九年级 · 解析几何
如图, 已知在直角坐标系中, 抛物线 $y=a x^{2}-8 a x+3(a<0)$ 与 $y$ 轴交于点 $\mathrm{A}$, 顶点为 $D$. 其对称轴交 $X$ 轴于点 $B$, 点 $P$ 在抛物线上, 且位于抛物线对称轴的右侧.

(1)当 $A B=B D=5$ 时, 求拋物线的表达式;

(2)在（1）的条件下, 当 $D P / / A B$ 时, 求点 $P$ 的坐标;

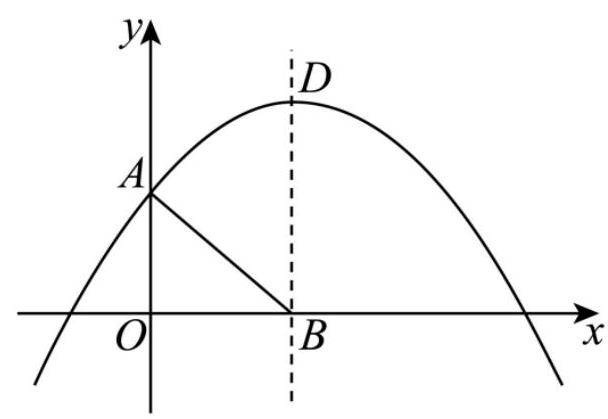
答案:  (1) $y=-\frac{1}{8} x^{2}+x+3$

(2) $P\left(10, \frac{1}{2}\right)$

(3) $S_{\triangle A B G}=10$ 或 22

解析: (1) 用抛物线的解析式化为顶点式确定顶点坐标, 对称轴, 利用两点间距离, 即可;

（2）先确定出直线 $A B$ 解析式, 再由 $D P / / A B$ 确定出直线 $D P$ 解析式, 利用方程组确定出交点坐标;

（3）利用平面坐标系中求三角形面积常用的方法解决, 即选用坐标轴或平行于坐标轴的直线上的线段作为底.

【详解】(1) 解: $\because y=a x^{2}-8 a x+3=a(x-4)^{2}+3-16 a$,

$\therefore$ 对称轴为 $x=4, \quad B(4,0), A(0,3)$,

$\because A B=B D=5$

$\because$ 抛物线的顶点为 $D$, 其对称轴交 $x$ 轴于点 $B$,

$\therefore 3-16 a=B D=5$,

$\therefore a=-\frac{1}{8}$

$\therefore y=-\frac{1}{8} x^{2}+x+3$,

（2）解: $\because B(4,0), A(0,3)$,

$\therefore$ 直线 $A B$ 解析式为 $y=-\frac{3}{4} x+3$,

$\because D P / / A B$,

设直线 $D P$ 解析式为 $y=-\frac{3}{4} x+b$,

$\because D(4,5)$ 在直线 $D P$ 上,

$\therefore b=8$,

$\therefore$ 直线 $D P$ 解析式为 $y=-\frac{3}{4} x+8$,

由 $\left\{\begin{array}{l}y=-\frac{3}{4} x+8 \\ y=-\frac{1}{8} x^{2}+x+3\end{array}\right.$,

$\therefore x_{1}=10, \quad x_{2}=4$ (舍),

$\therefore P\left(10, \frac{1}{2}\right) ;$